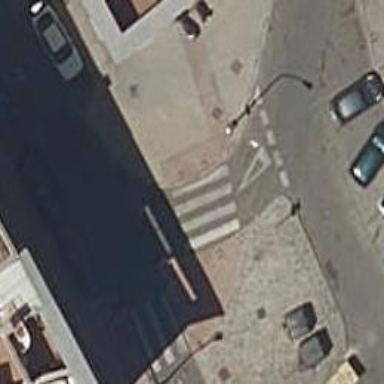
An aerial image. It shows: Asphalt footway with marked crossing.